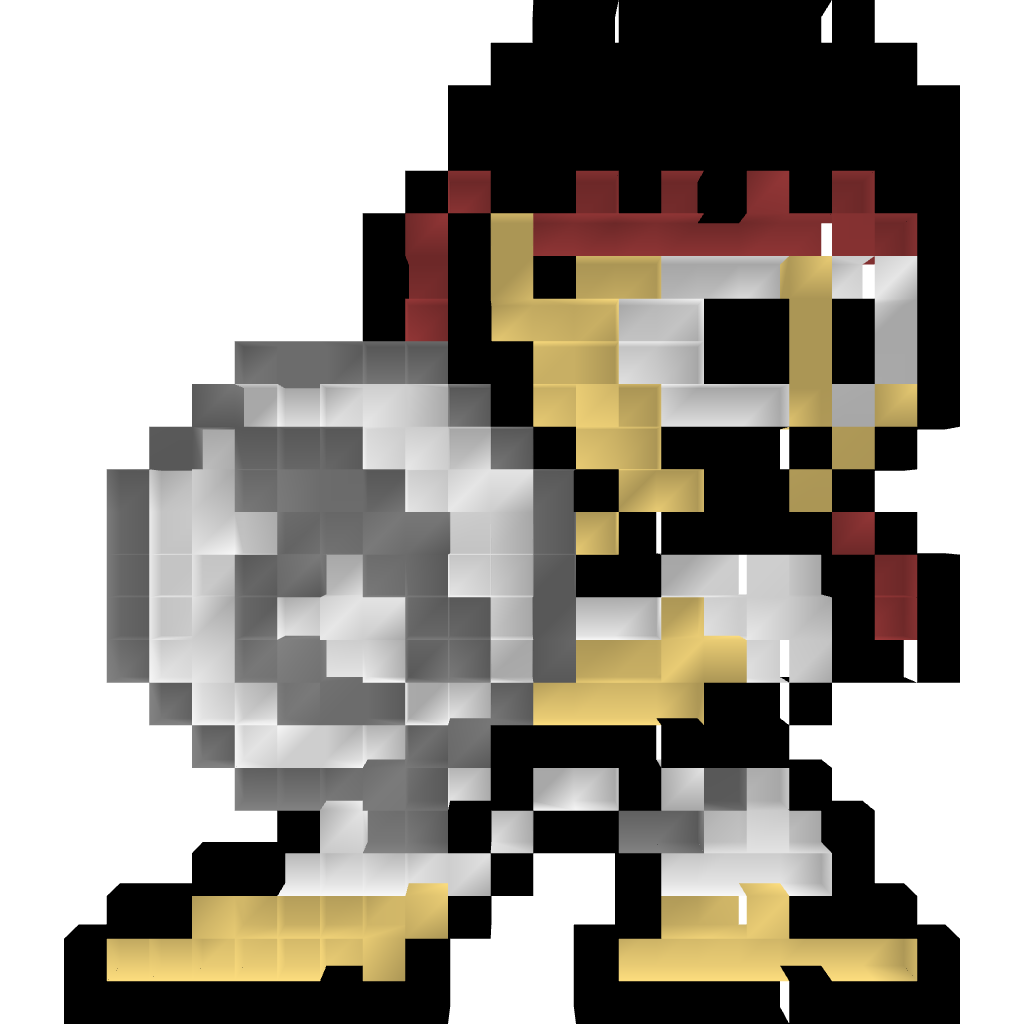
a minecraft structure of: Ryu (Street Fighter x Mega Man) high quality